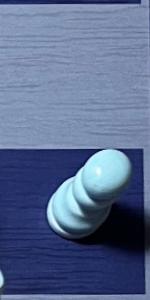
Label: Pawn_White